Question: the scenario is like so- on my website (jQuery on top of asp.net 3.5) I have a static map of a shopping mall (say-

)
and I want to allow the user to add / remove markers of different types (like 'store', 'restrooms' etc.), each with an associated name. there's no requirement for allowing user to edit the map in any way other than adding / removing these points of interest.
later, a user can search for a specific name or type, and it should be highlighted on the map.
<URL> are mentioned some products such as micello and navteq which seem a little of an overkill to me.
I <URL> is the right direction, but I'd need some more elaboration on that.
any opinion would be appriciated.
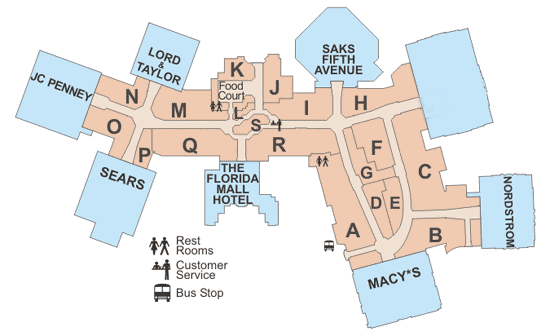
Answer: What you need to do is attach a handler to the click event of the image, that will show an input for the name of the marker, and then add the marker to the position of the click once the input is filled in: this will give you an idea (tested <URL>
'''
var storage = {}
$(document).ready(function() {
$("img#mallmap").click(function(e) {
storage.posx = e.pageX;
storage.posy = e.pageY;
var nameinput = $("<input />");
nameinput.attr('type','text').appendTo('body');
nameinput.bind('blur',function() {
if ($(this).val() != '')
{
var markertext = $(this).val();
nameinput.remove();
var marker = $("<div></div>");
marker.attr("class","marker").text(markertext).css('color','white').hide().appendTo('body');
marker.css({'position' : 'absolute','left' : storage.posx, 'top' : storage.posy}).show();
}
}).hide().css({'position' : 'absolute','left' : storage.posx, 'top' : storage.posy}).show();
})
});
'''
This is a very simple, I presume you want to collect more info than just text, so you could have a predesigned dynamic form that is displayed on the click, allowing them to choose an image for the marker etc, and then simply create the element for the marker, and append it as shown.